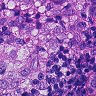
Metastatic tissue present: yes